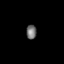
Tissue: skin
Cell type: Epithelial cells
Senescence score: 0.2746
Nuclear area (px): 146
Mean DAPI intensity: 111.486